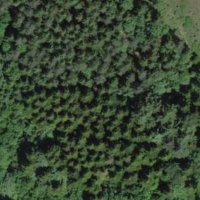
EUNIS habitat code: 44
Species observed at this site:
Vaccinium myrtillus